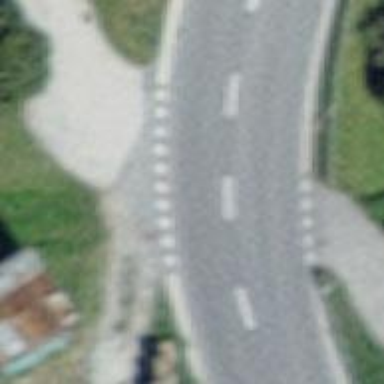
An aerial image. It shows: Secondary road with asphalt surface.